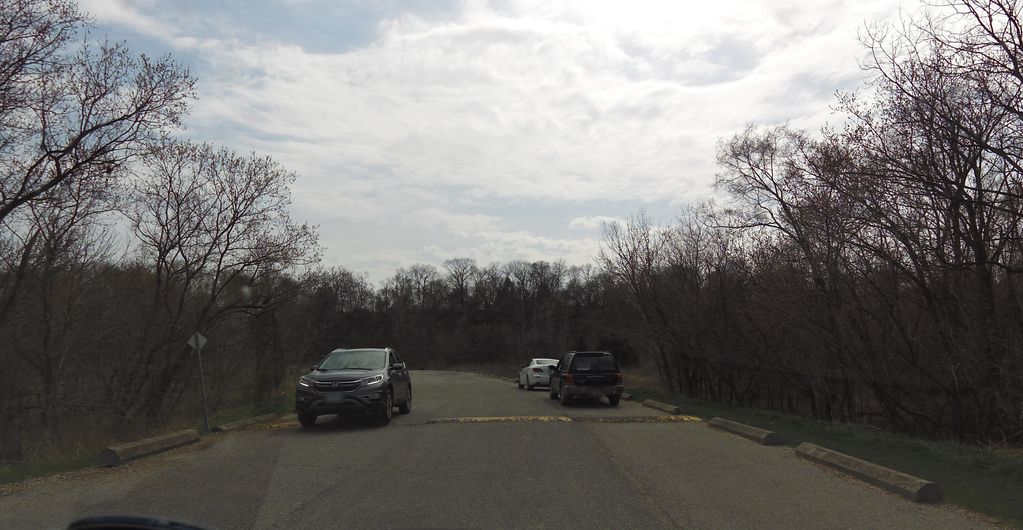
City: toronto